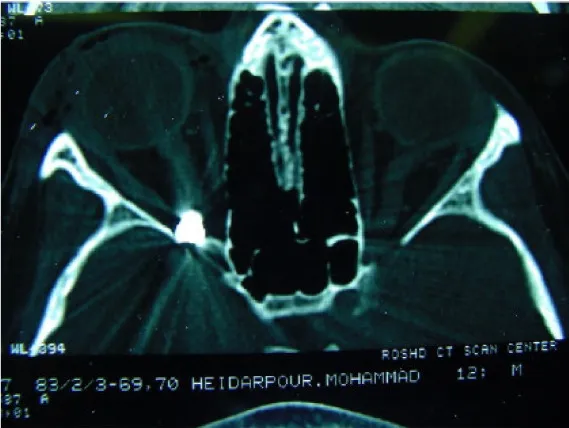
Axial orbital CT scan showing optic nerve transection at right orbital apex.
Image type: radiology (ct)